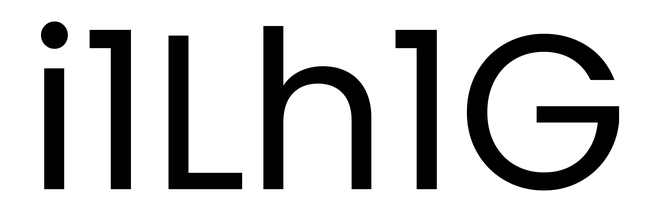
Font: Poppins-Regular